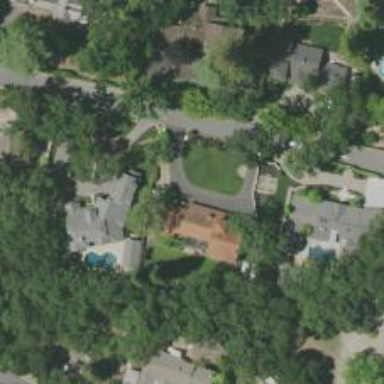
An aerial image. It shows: Driveway.